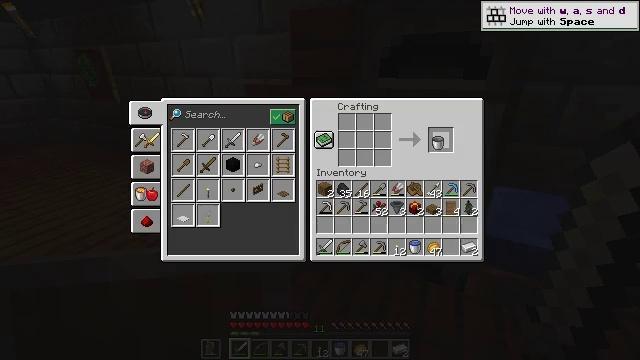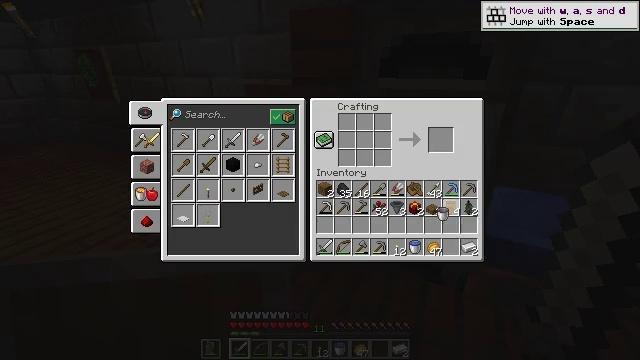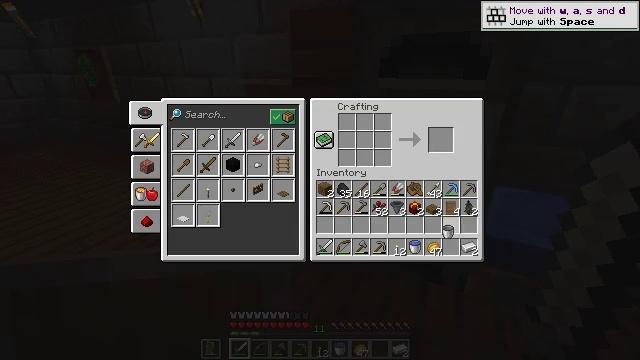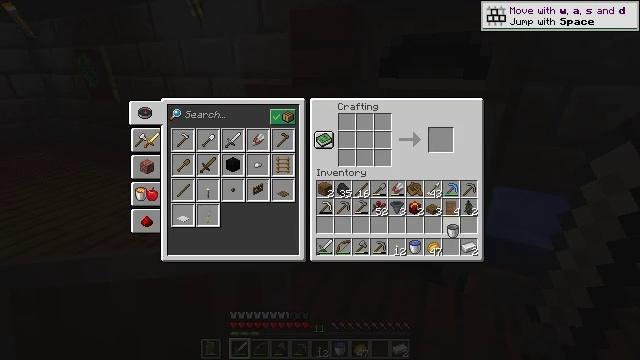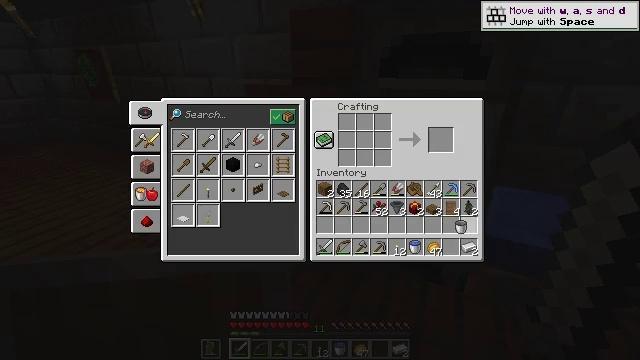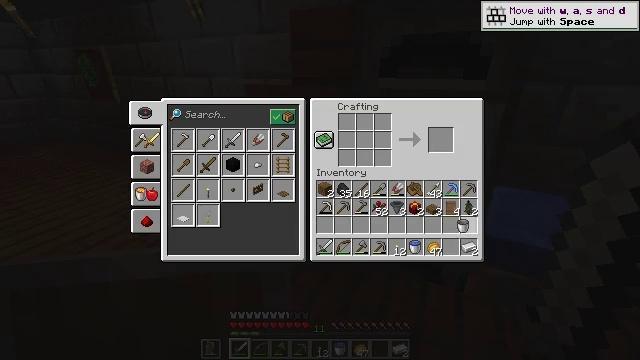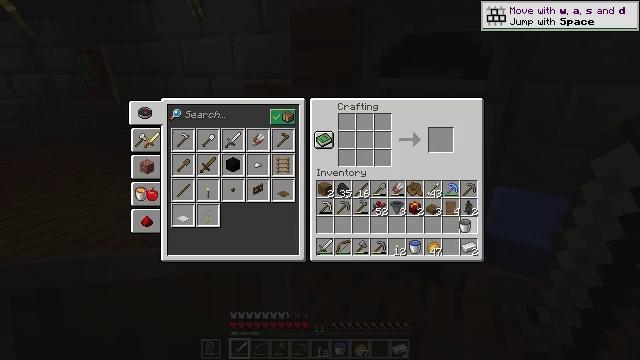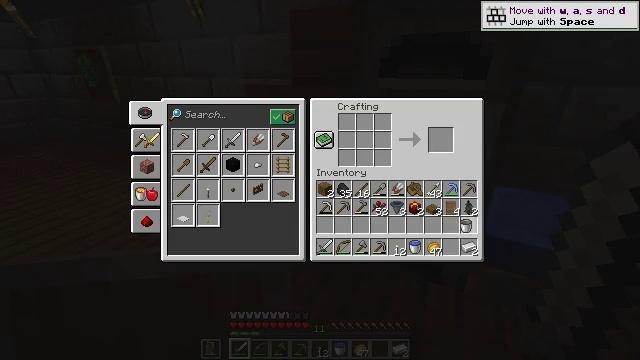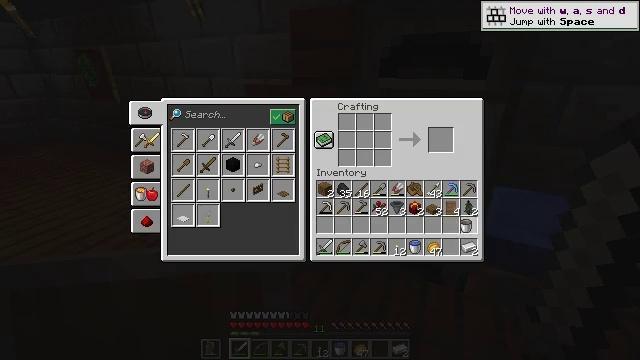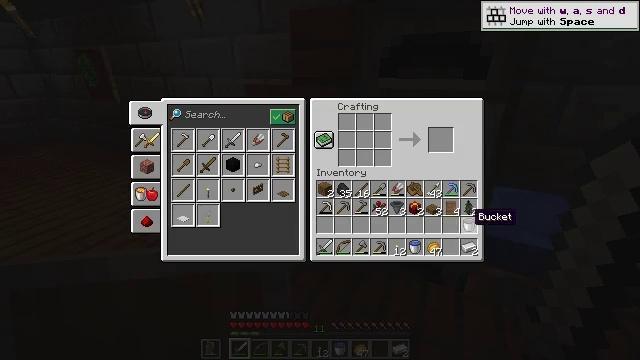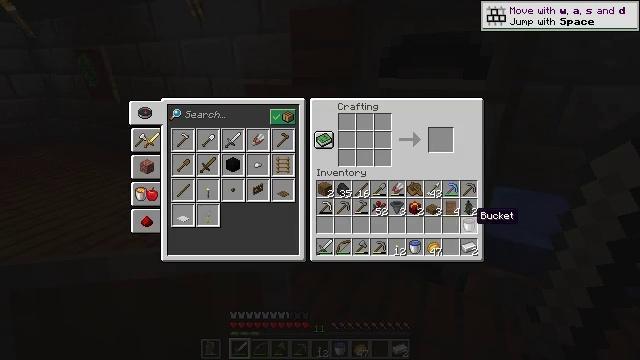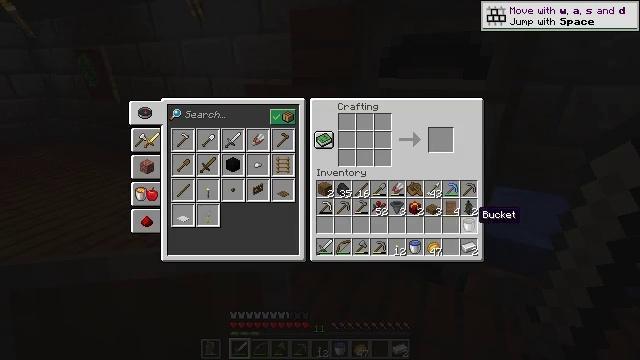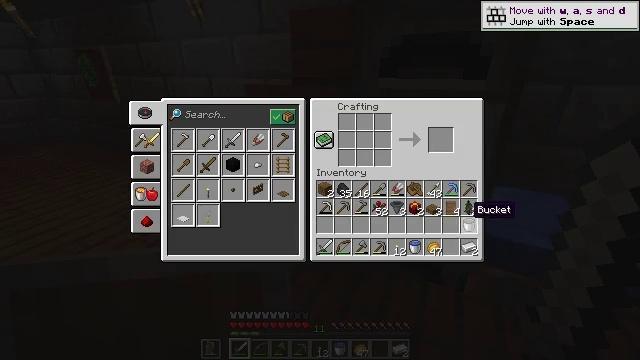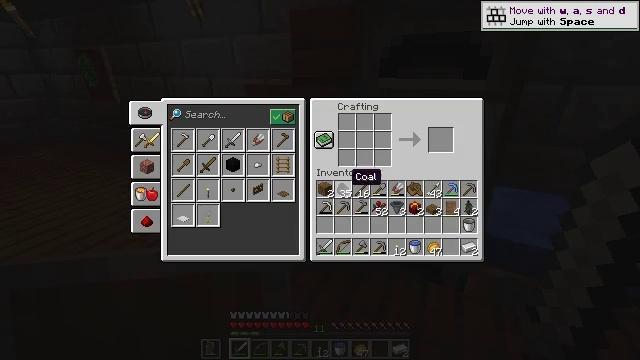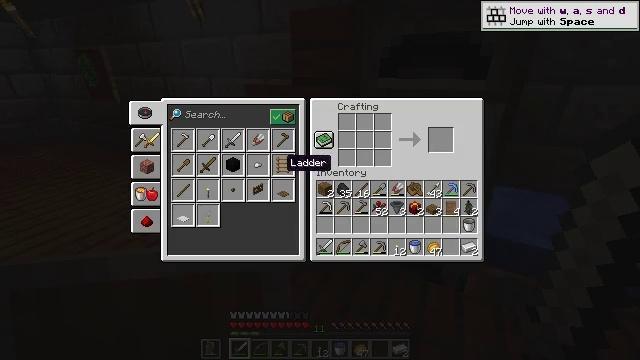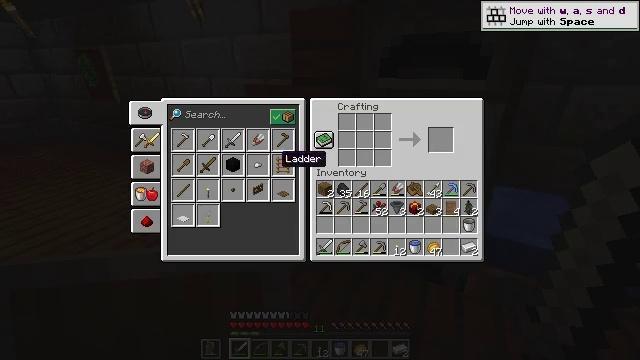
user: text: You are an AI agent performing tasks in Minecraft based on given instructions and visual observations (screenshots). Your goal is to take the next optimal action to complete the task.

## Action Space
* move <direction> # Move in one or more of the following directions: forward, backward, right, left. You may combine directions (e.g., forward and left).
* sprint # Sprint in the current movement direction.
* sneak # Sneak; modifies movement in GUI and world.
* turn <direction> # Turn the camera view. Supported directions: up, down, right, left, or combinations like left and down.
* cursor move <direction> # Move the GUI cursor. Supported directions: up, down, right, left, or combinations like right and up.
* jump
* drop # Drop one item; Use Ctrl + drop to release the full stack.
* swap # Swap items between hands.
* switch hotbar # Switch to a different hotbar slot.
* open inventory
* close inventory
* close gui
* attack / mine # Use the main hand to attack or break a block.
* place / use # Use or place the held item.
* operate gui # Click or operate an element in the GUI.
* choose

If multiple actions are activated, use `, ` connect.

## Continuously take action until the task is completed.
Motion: motion action
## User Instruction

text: Make an oak sign using planks.
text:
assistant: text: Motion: cursor move down, open gui
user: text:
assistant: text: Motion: cursor move down
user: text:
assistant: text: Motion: no_op
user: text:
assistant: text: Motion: cursor move right
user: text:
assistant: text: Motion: no_op
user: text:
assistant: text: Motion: no_op
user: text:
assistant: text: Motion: operate gui
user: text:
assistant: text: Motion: operate gui
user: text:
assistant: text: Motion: no_op
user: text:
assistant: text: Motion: no_op
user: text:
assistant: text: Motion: no_op
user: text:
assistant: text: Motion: no_op
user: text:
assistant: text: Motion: cursor move left and up
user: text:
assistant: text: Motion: cursor move left and up
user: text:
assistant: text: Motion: no_op
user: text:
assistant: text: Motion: no_op
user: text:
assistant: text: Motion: cursor move right
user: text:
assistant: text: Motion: cursor move right and down
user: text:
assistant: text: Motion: cursor move right
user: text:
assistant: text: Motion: no_op
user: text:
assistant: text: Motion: no_op
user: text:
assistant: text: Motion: close gui
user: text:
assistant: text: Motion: no_op
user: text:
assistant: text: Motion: turn left and up
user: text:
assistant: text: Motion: turn left and up
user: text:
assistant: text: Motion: turn left
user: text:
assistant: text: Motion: no_op
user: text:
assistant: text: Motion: no_op
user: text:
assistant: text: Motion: turn right
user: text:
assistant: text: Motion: move forward, turn left and down